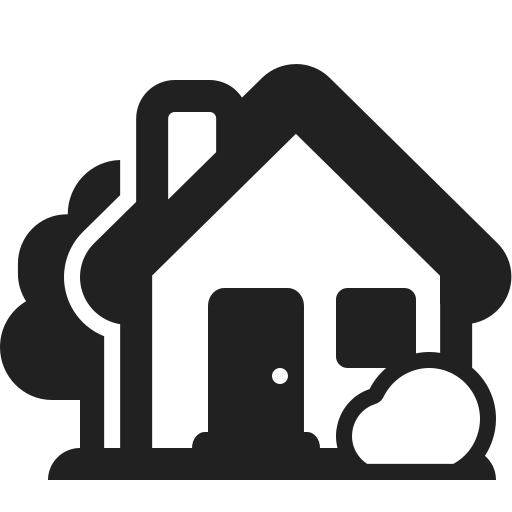
house with garden high contrast